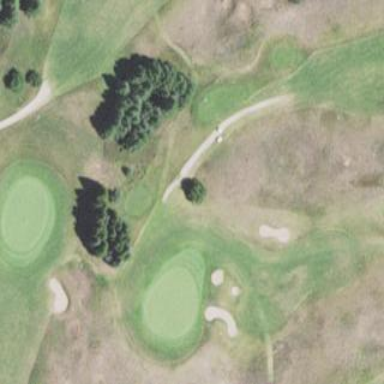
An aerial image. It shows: Golf fairway surrounded by grass.